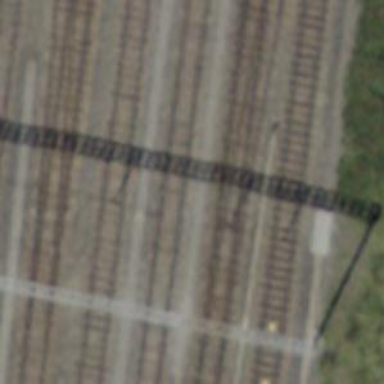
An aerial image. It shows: Railway switch.